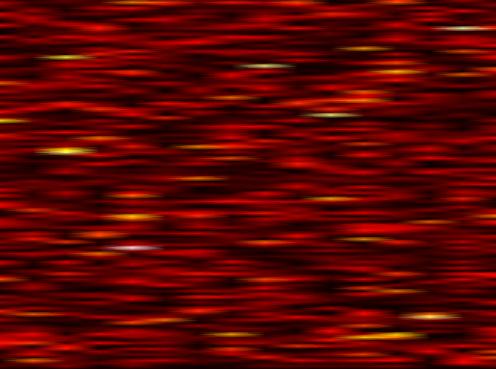
Label: FBMC